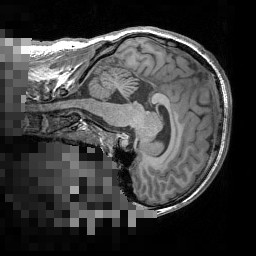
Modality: T1w
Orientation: sagittal
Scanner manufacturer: siemens
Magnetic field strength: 3 T
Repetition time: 1.5 s
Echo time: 0.00291 s